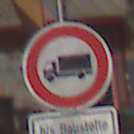
Verkehrszeichen: VerbotFuerKraftfahrzeugeUeberDreiKommaFuenfTonnen
Zusatzzeichen unten: SonstigeFahrzeugePersonengruppenFrei2
Umgebung: Outdoor, Special
Tageszeit: MorningAfternoon
Wetter: PartlyCloudy
Licht: Natural
Jahreszeit: NotSpecified
Kontrast: HighContrast